Interaction volume radius: 5 \u00c5
Interaction volume height: 15 \u00c5
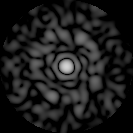
Disorder parameter: 0.8061